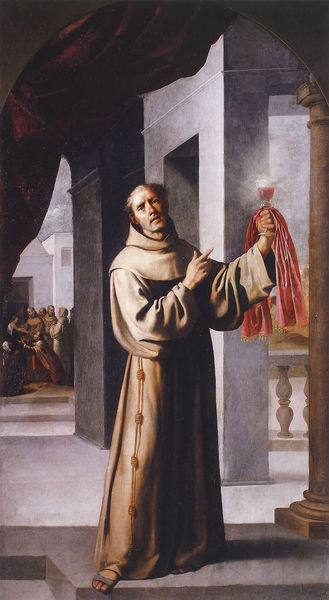
Titel: Der hl. Jakob von der Mark
Künstler: Francisco de Zurbarán
Institution: Madrid, Museo del Prado
Schlagwörter: fuß, gemälde, mann, schatten, frauen, gelb, menschen, braun, finger, geste, glas, hintergrund, kleid, licht, orange, pfeiler, säule, säulen, gürtel, rot, tuch, fest, malerei, bart, architektur, falten, knoten, kragen, ärmel, hände, innenraum, vorhang, öl, kirche, kelch, kutte, vase, bogen, figuren, rotwein, wein, glanz, robe, sandalen, faltenwurf, zeigen, tor, blut, kloster, balustrade, strahlen, weinglas, gebet, puppe, römer, pfarrer, knieen, priester, mönch, fingerzeig, licht und schatten, rotes tuch, monarch, pokal, anbeten, kapuze, gral, menschne, mönchskutte, wunder, verehren, gegürtet, eucharistie, zeigend, gläubiger, bildebenen, leuite, knotenschnur, vals